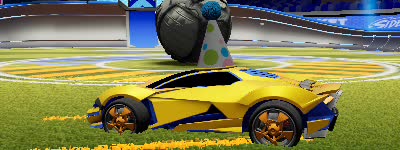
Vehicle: werewolf